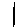
Label: line